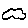
Label: cloud